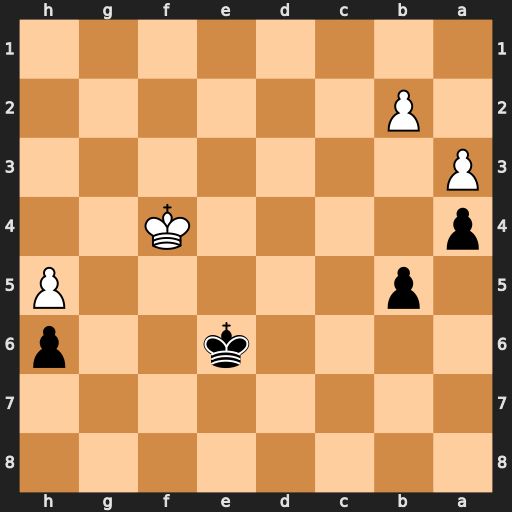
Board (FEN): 8/8/4k2p/1p5P/p4K2/P7/1P6/8
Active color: b
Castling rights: -
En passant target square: -
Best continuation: Kf6 Ke3 Kg5 Kd4 Kxh5